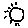
Label: sun